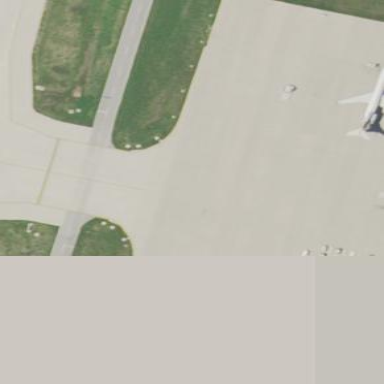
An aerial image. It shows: Apron at the airport with concrete surface.